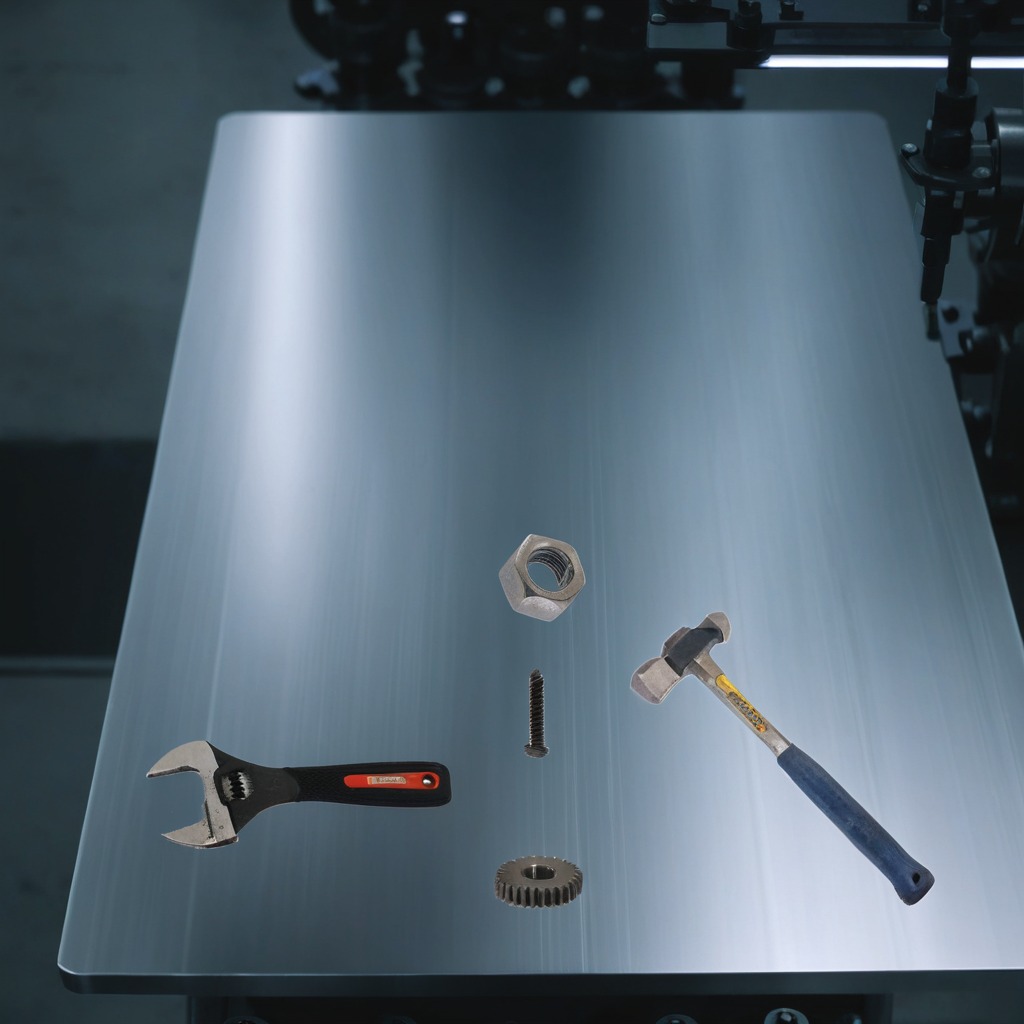
A steel gear with teeth, a hammer, a metal machine screw, a metal nut, and a wrench are lying on a metal table in a machine shop under fluorescent lights.